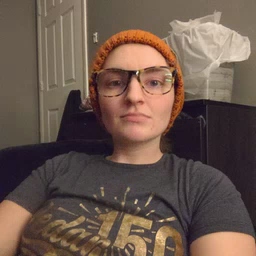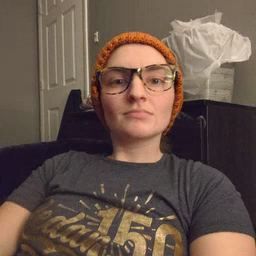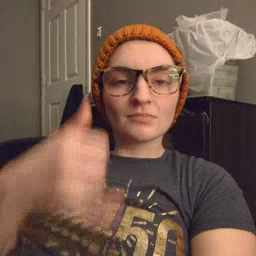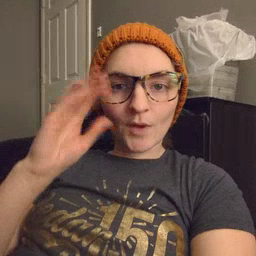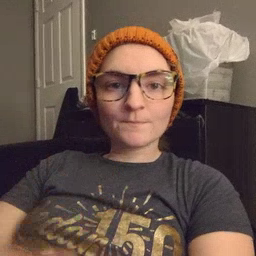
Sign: cowboy